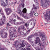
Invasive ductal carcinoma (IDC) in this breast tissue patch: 0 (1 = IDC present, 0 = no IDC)